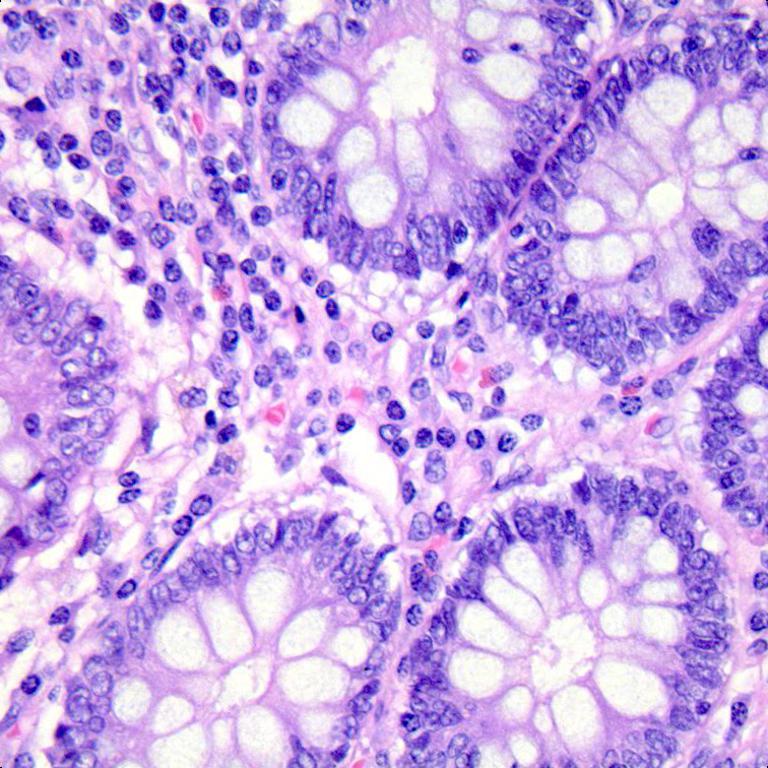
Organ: colon
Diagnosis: benign